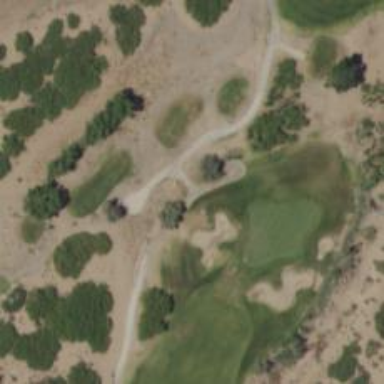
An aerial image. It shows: Golf cartpath that is also road path.